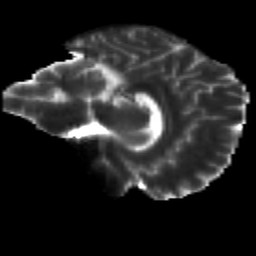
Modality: T2w
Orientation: sagittal
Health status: healthy
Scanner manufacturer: siemens
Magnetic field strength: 3 T
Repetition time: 12 s
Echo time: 0.092 s